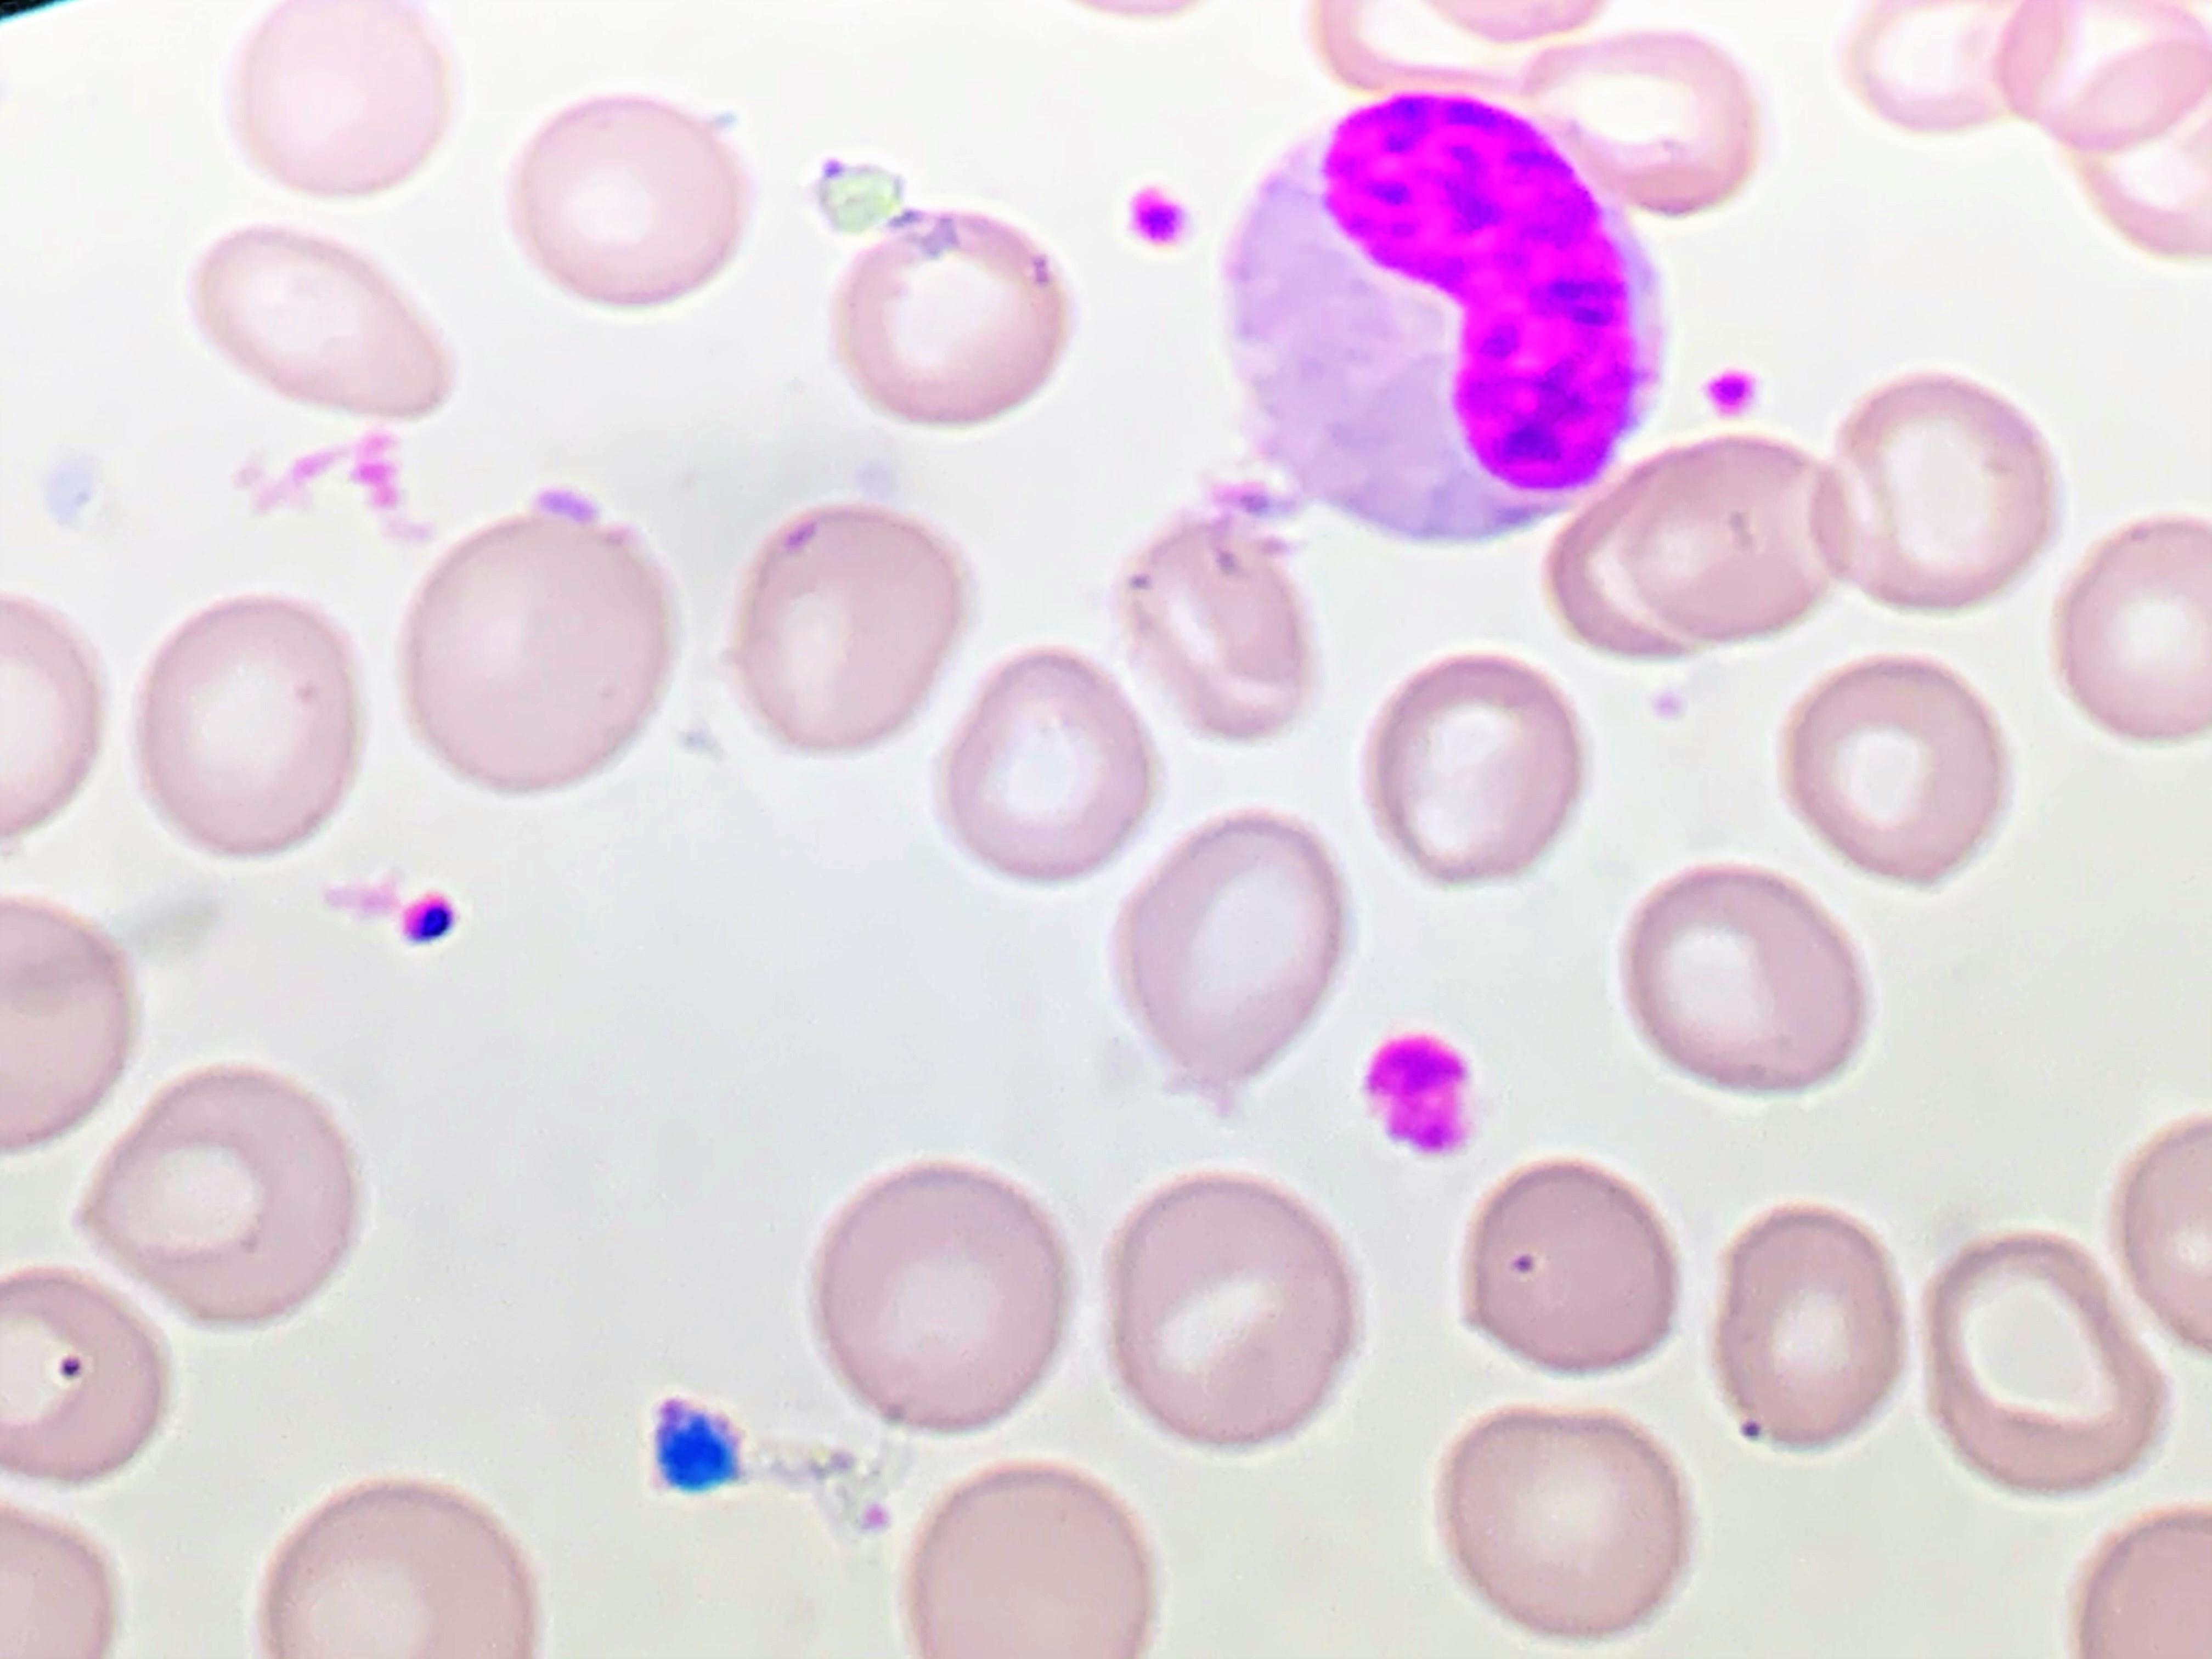
Cell type: METAMYELOCYTES